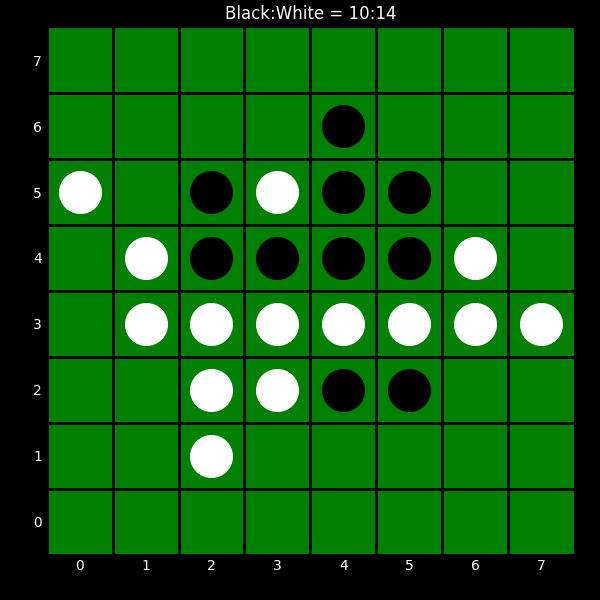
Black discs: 10
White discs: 14